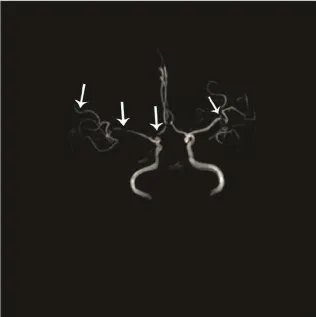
Imageological changes after admission. Magnetic resonance angiography performed at the same time showed multiple stenoses in the. Right anterior cerebral artery, right middle cerebral artery, and ,distal branch of the left middle cerebral artery.
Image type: radiology (mri)